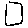
Label: square